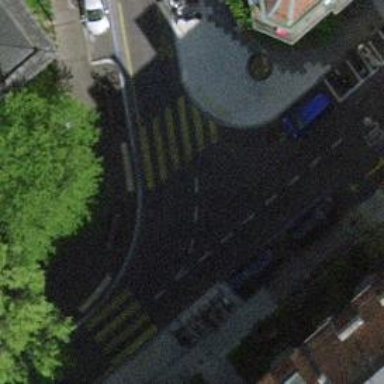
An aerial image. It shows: Residential road with asphalt surface. There is opposite cycleway.